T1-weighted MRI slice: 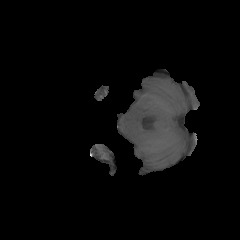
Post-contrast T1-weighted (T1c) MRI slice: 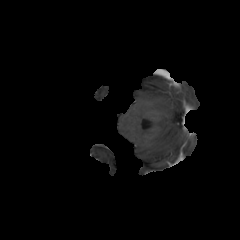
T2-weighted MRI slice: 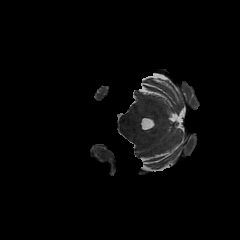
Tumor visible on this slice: no